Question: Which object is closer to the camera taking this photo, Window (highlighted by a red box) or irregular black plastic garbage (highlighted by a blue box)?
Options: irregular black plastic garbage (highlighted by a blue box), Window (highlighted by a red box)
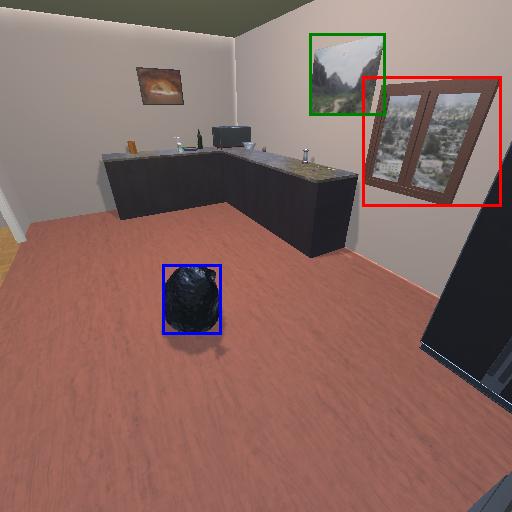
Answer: irregular black plastic garbage (highlighted by a blue box)